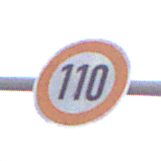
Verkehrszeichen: Geschwindigkeit110
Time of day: SunriseSunset
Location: Outdoor (Beach)
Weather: Overcast
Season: NotSpecified
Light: Natural